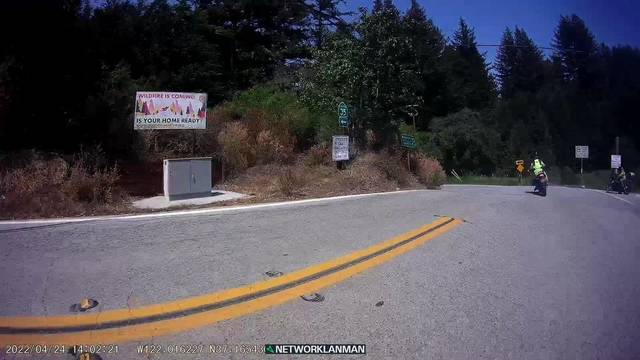
Region: United States
Coordinates: 37.166, -122.016